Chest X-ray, AP view. Patient: 62 years old, sex M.
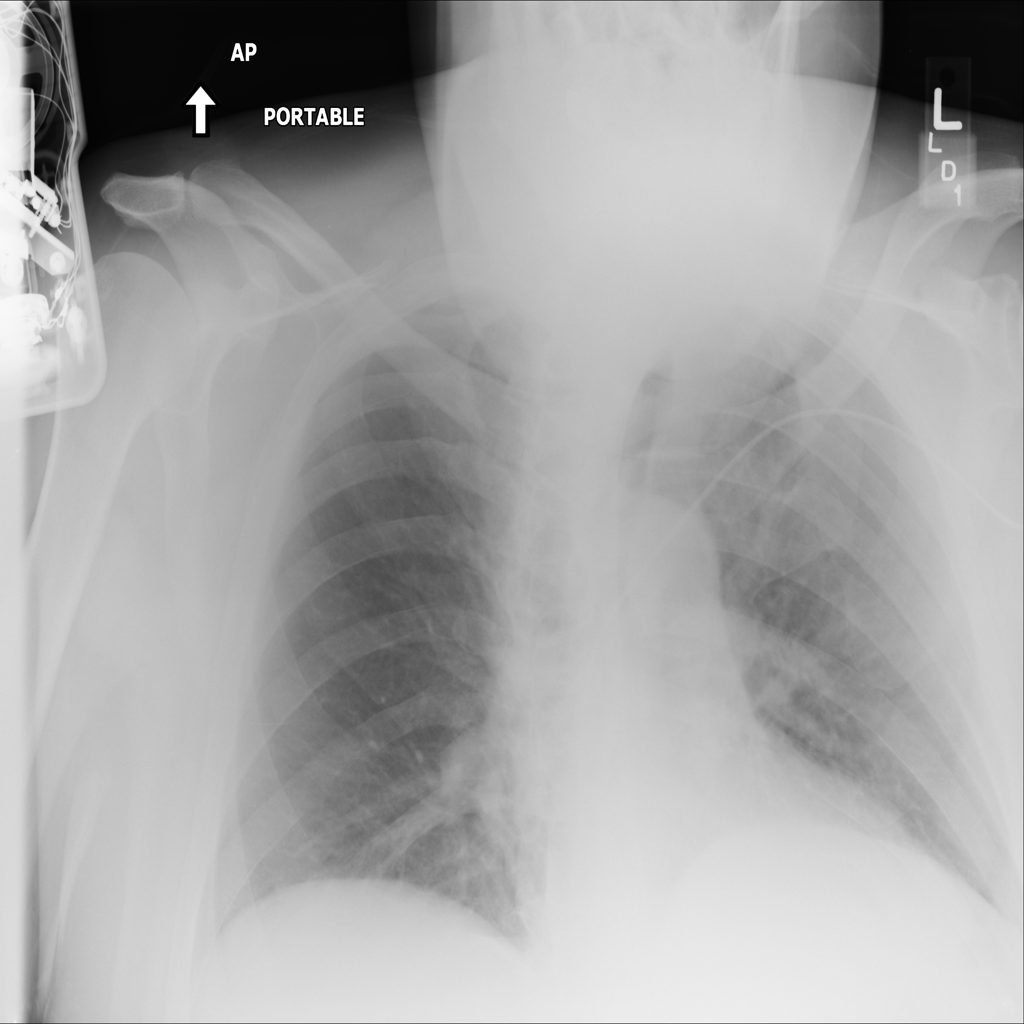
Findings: No Finding